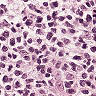
Metastatic tissue present: no